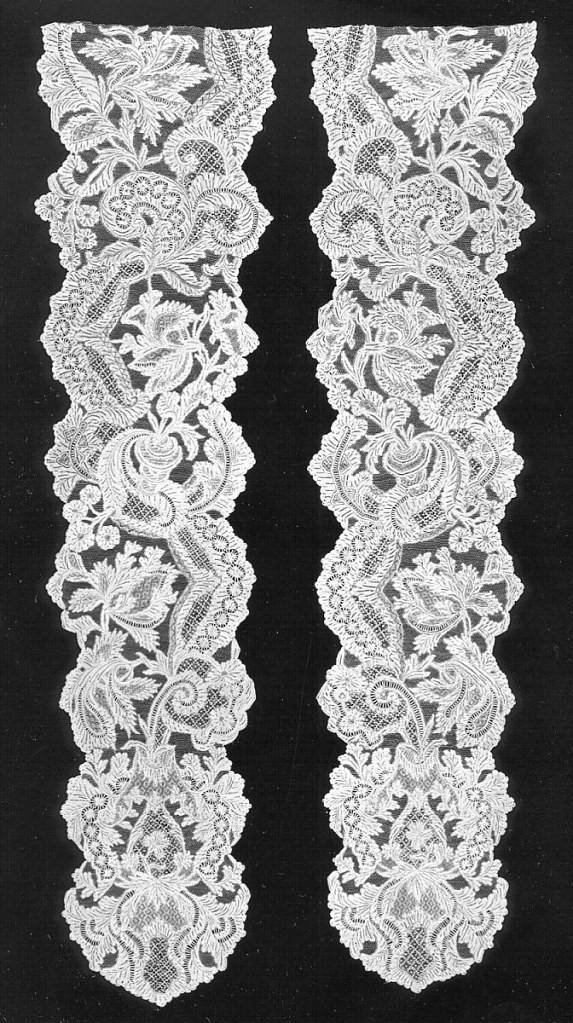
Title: Cap streamers
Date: early 18th century
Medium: linen Technique: needle lace
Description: Cap streamers of Point de Venise à Réseau in an asymmetric design of floral and foliated forms are flanked at intervals by scalloped garlands, emerging from a geometrically shaped base.